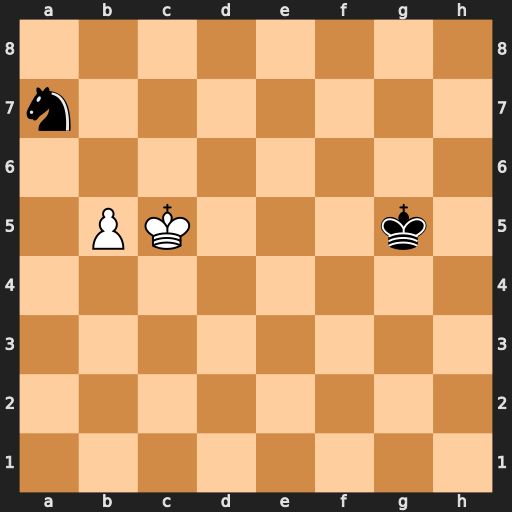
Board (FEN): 8/n7/8/1PK3k1/8/8/8/8
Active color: w
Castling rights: -
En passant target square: -
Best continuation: b6 Nc8 b7